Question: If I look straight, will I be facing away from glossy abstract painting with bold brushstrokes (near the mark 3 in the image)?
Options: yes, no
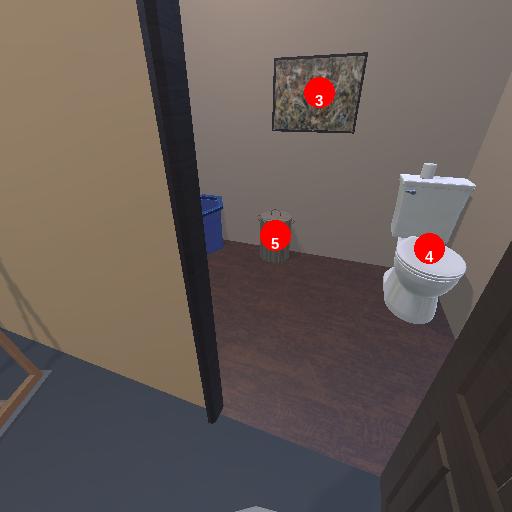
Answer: yes